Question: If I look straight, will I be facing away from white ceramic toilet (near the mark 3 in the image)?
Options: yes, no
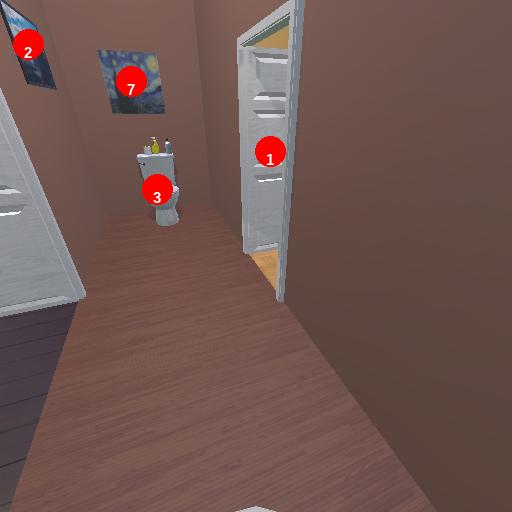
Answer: yes